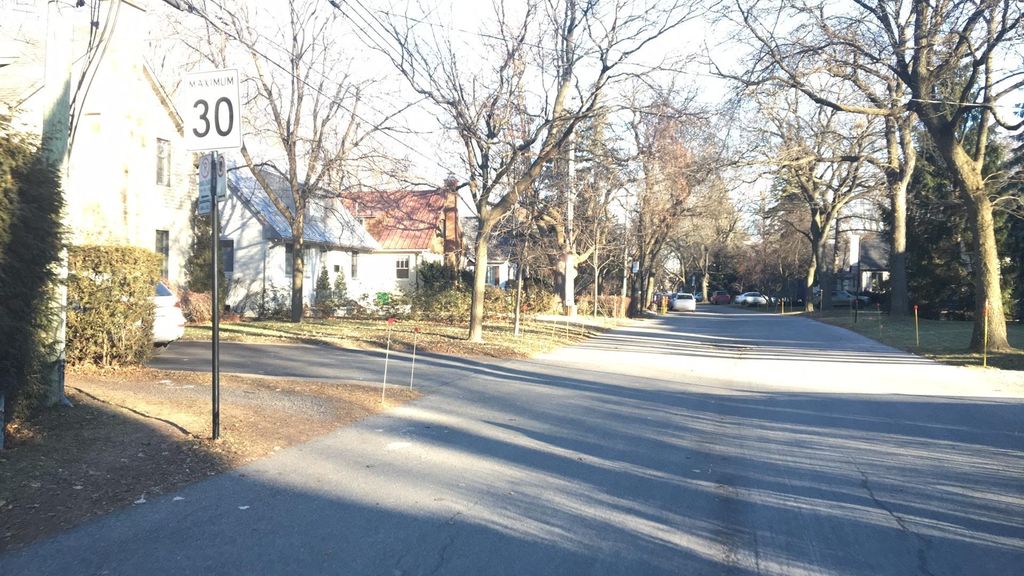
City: montreal